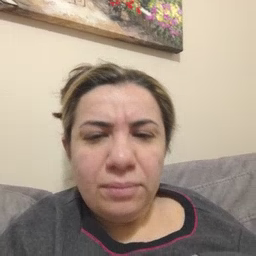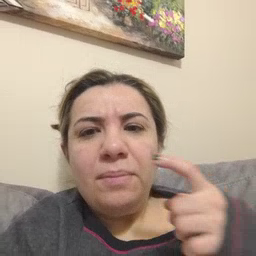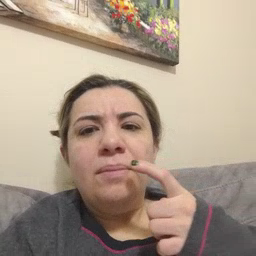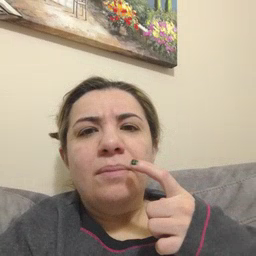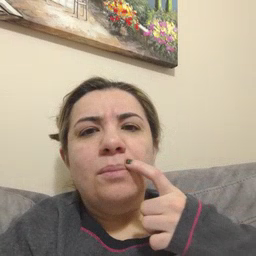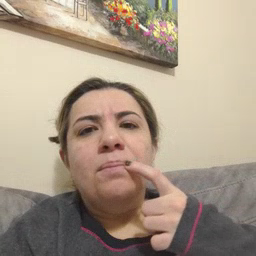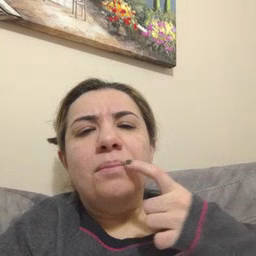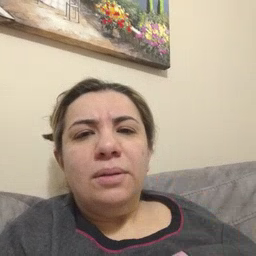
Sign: tooth